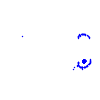
Particle: electron